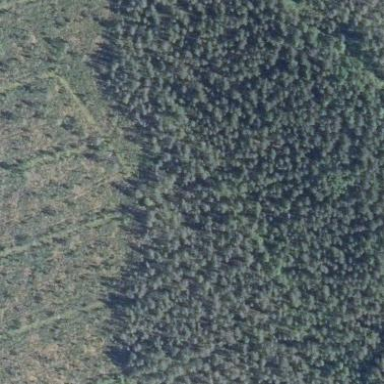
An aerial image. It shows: Woodland with needle-leaved trees.